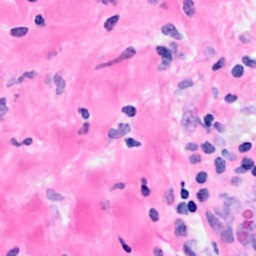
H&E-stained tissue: Breast